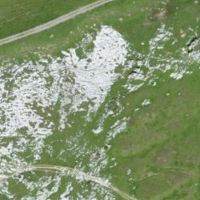
EUNIS habitat code: 26
Species observed at this site:
Kalmia procumbens
Traunsteinera globosa
Bartsia alpina
Hedysarum hedysaroides